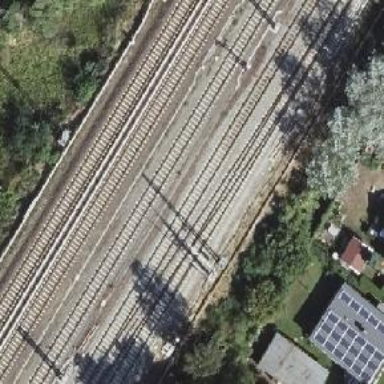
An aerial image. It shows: Railway milestone with catenary mast.